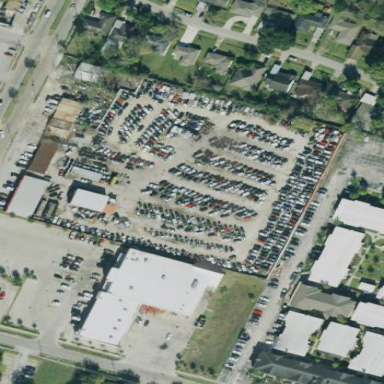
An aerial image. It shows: Scrap yard located in industrial area.